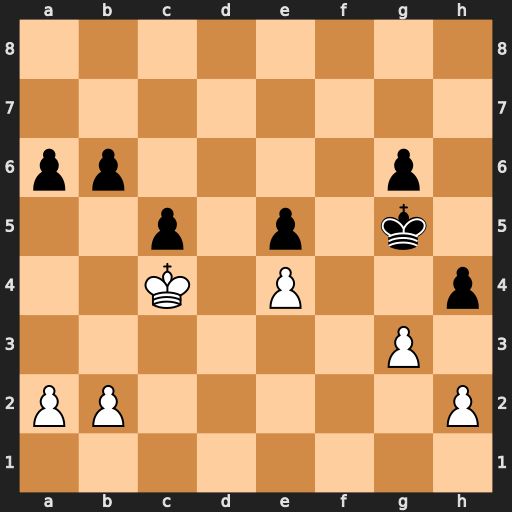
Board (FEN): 8/8/pp4p1/2p1p1k1/2K1P2p/6P1/PP5P/8
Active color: w
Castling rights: -
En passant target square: -
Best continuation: Kd5 hxg3 hxg3